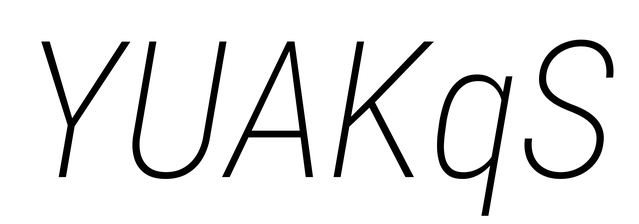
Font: Roboto-Italic_Condensed_ExtraLight_Italic